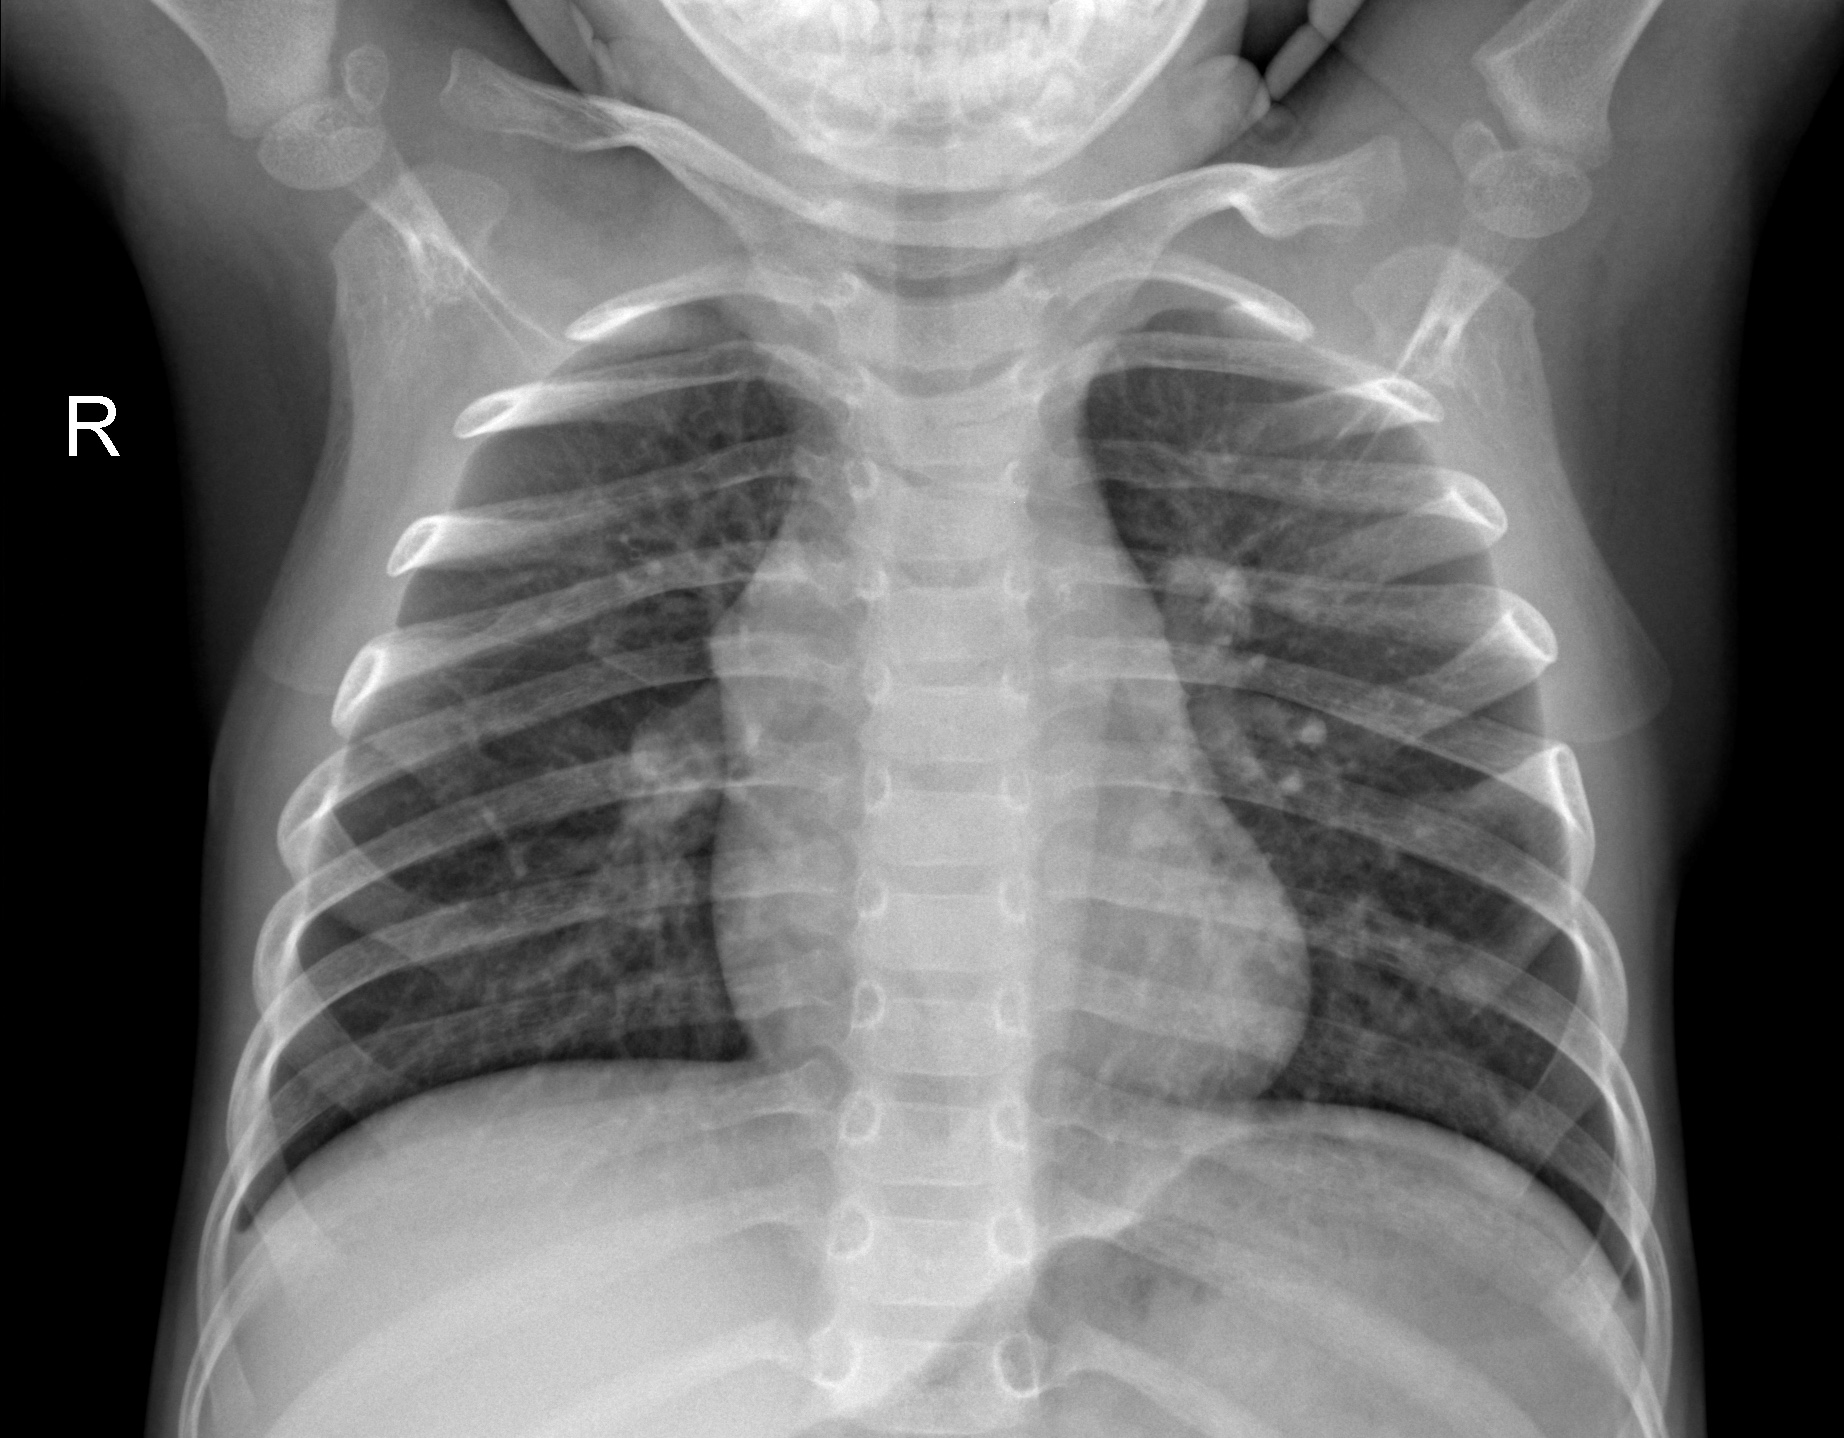
Diagnosis: NORMAL